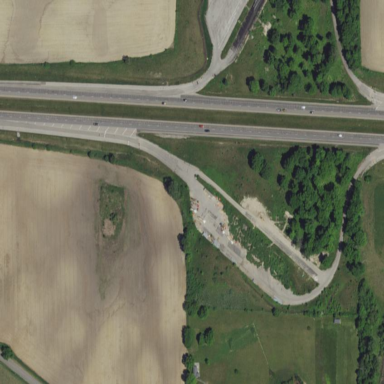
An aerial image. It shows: Rest area on the road.